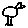
Label: bird